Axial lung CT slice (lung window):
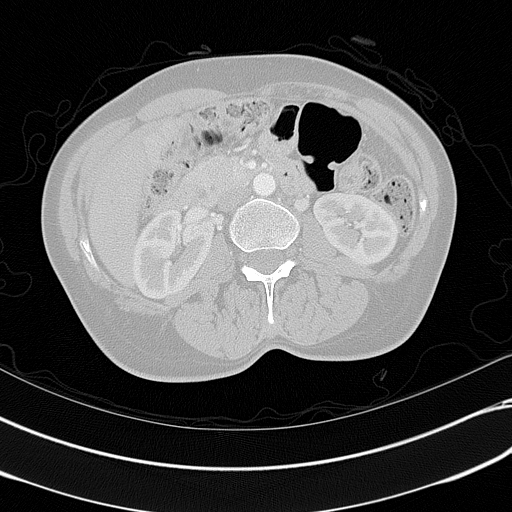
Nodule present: no